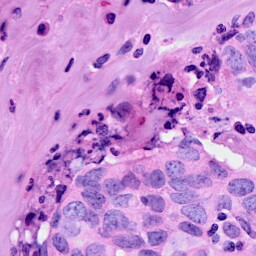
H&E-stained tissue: Breast